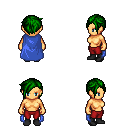
a pixel art fantasy rpg character, female body template, human, tanned skin, blue cape, red pants, green pixie cut hairstyle, black shoes, four views (front, back, left, right), 2x2 character sprite sheet, small pixel art, hard edges, no anti-aliasing